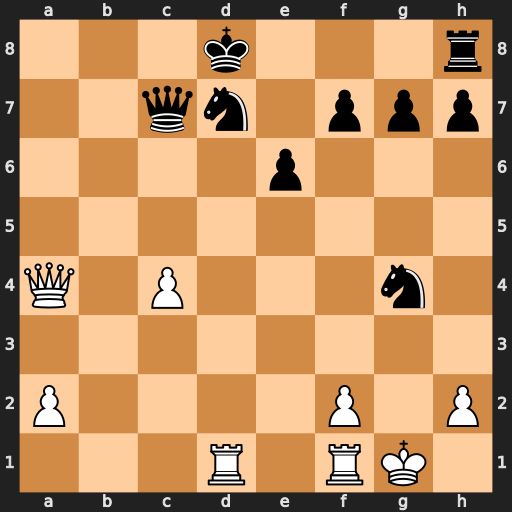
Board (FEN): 3k3r/2qn1ppp/4p3/8/Q1P3n1/8/P4P1P/3R1RK1
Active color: w
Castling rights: -
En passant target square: -
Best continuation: Rxd7+ Qxd7 Rd1 Qxd1+ Qxd1+